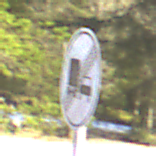
Verkehrszeichen: EndeUeberholverbotKraftfahrzeuge
Umgebung: Outdoor, Nature
Tageszeit: MorningAfternoon
Wetter: Clear
Licht: Natural
Jahreszeit: Winter
Kontrast: HighContrast